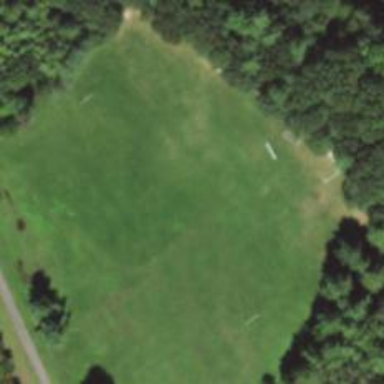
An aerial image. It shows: Rugby union pitch for leisure land.